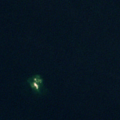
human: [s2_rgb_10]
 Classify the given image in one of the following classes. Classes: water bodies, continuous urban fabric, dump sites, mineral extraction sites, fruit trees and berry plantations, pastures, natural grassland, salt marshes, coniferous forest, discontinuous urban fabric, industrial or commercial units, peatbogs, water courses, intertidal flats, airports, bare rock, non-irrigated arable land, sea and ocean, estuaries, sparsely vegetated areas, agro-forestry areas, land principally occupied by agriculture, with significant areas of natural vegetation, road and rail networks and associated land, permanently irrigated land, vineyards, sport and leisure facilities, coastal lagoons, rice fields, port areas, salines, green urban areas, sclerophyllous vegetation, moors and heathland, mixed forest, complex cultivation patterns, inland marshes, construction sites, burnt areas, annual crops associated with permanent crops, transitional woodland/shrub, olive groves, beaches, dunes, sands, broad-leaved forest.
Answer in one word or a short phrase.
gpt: sea and ocean